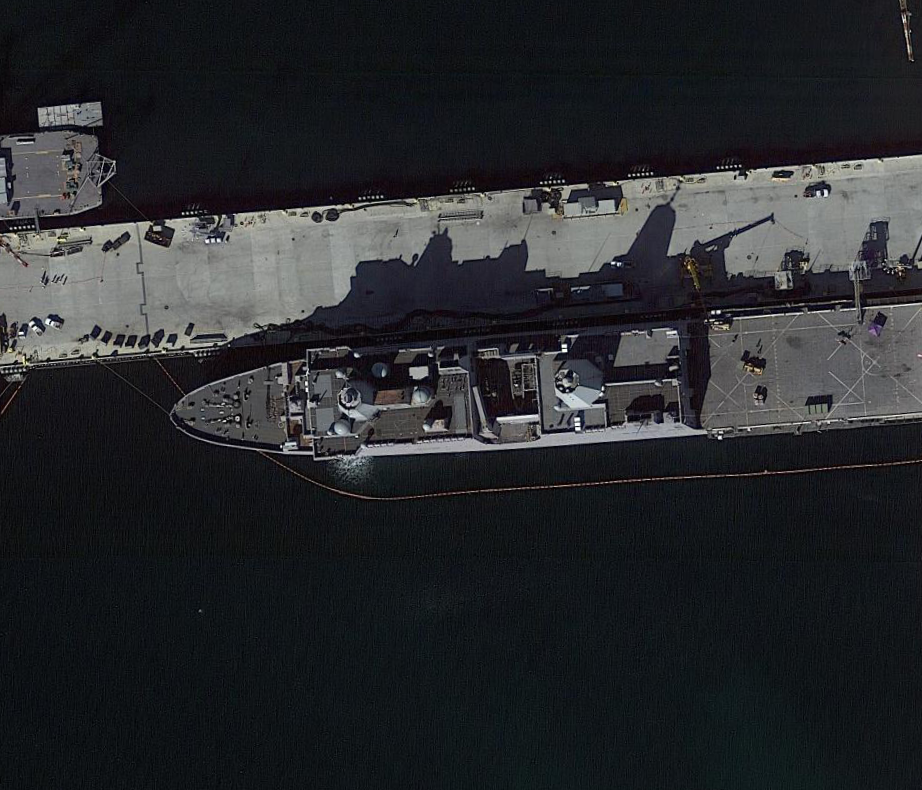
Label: combat